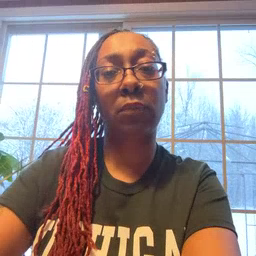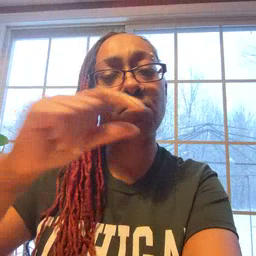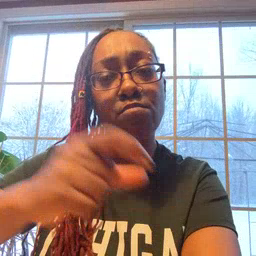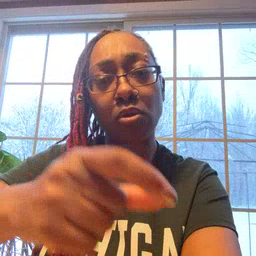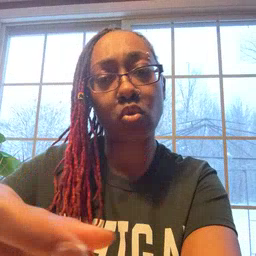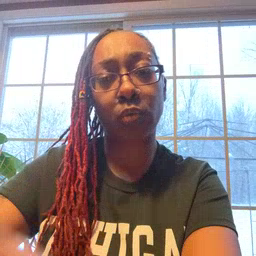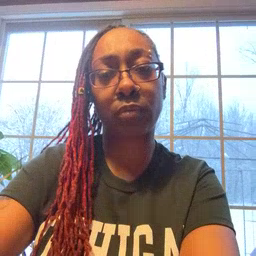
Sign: puzzle